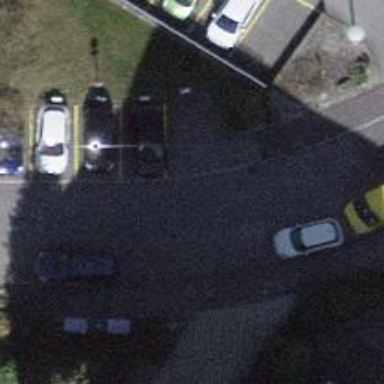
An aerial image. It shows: Kerb serving as barrier.